Interaction volume radius: 5 \u00c5
Interaction volume height: 15 \u00c5
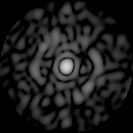
Disorder parameter: 0.8423